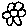
Label: flower